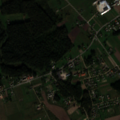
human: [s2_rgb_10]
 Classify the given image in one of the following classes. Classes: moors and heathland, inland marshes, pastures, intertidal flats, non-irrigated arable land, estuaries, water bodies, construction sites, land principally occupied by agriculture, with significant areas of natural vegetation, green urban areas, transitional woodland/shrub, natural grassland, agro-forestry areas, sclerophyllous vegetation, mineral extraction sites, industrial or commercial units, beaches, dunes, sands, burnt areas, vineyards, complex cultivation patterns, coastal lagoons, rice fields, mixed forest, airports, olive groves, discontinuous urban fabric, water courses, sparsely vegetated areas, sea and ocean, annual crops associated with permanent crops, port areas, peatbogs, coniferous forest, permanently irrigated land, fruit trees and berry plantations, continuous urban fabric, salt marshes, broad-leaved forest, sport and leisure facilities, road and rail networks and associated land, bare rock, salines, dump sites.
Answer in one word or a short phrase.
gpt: discontinuous urban fabric, non-irrigated arable land, complex cultivation patterns, coniferous forest